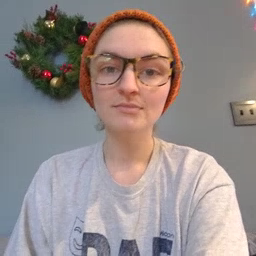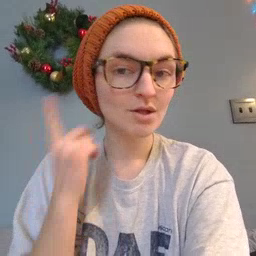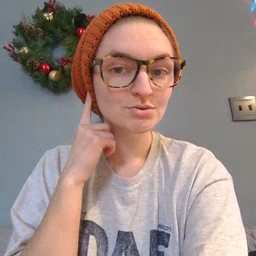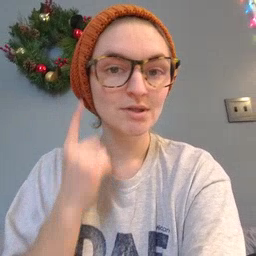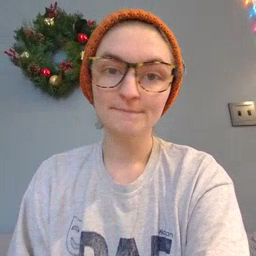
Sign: ear